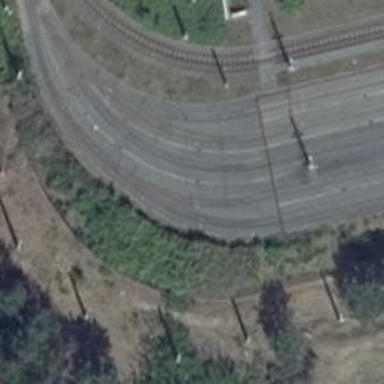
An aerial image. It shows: Tram railway with electrified contact lines.